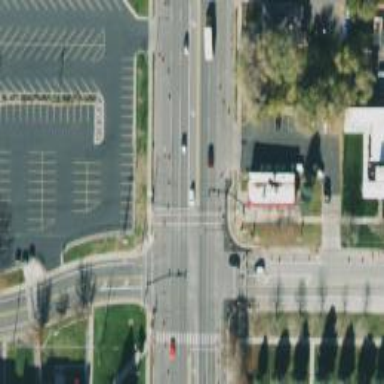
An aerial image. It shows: Footway on asphalt with marked crossing lines.